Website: lowes
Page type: account-selection
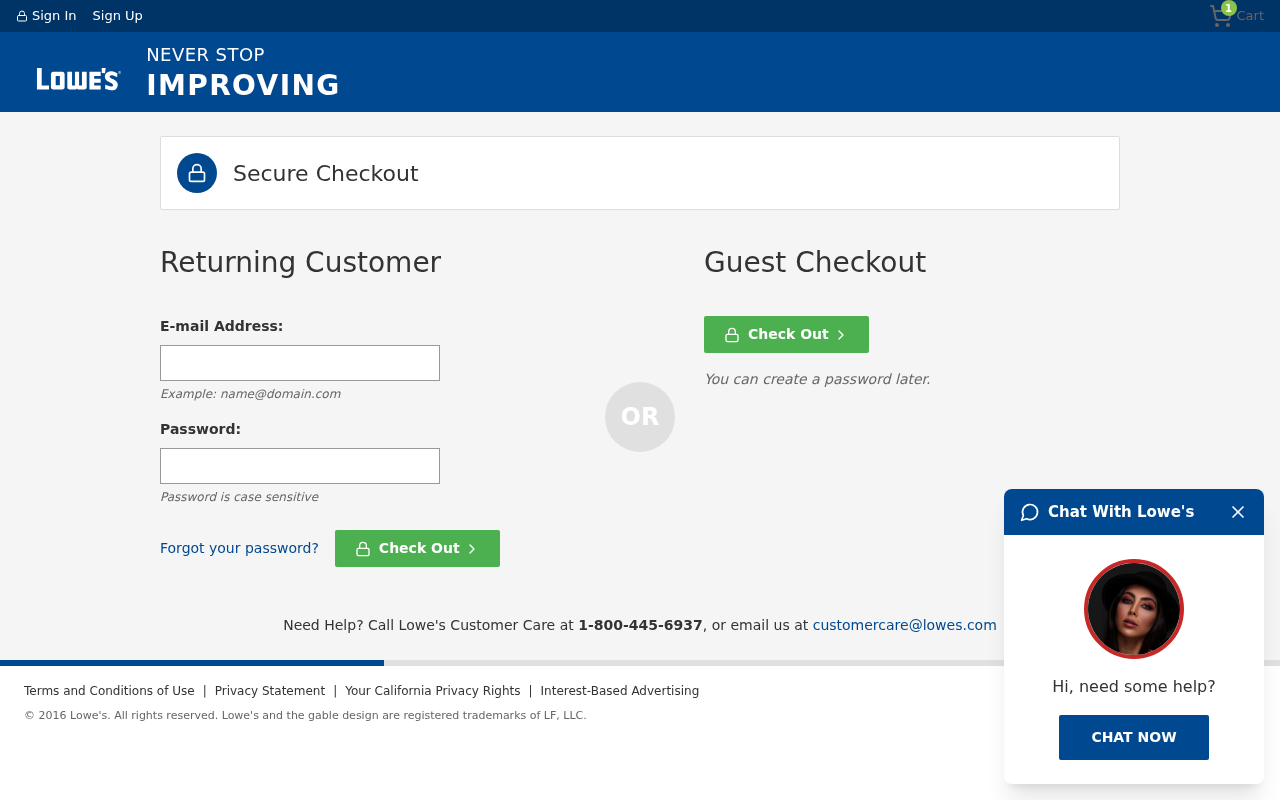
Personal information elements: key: PII_LOGIN_USERNAME
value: victoria.thompson
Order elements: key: ORDER_NUM_ITEMS
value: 1